Question: I have a font file in font directory of my project and use it to css file,in my system working true but not working in the client system.how to use it that correct result ?
my font-face in css is :
'''
@font-face {
font-family: 'Yekan';
src: url('font/Yekan.eot');
src: url('Font/Yekan.woff');
src: url('Font/Yekan.eot?#iefix') format('embedded-opentype'), url('font/Yekan.ttf'), url('font/Yekan.svg');
font-weight: bold;
}
'''
My font path is :

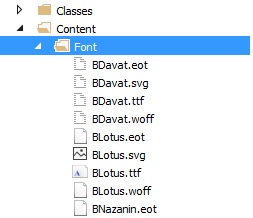
Answer: You can also try creating a web font
<URL>